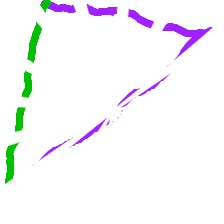
Shape: triangle